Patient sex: M
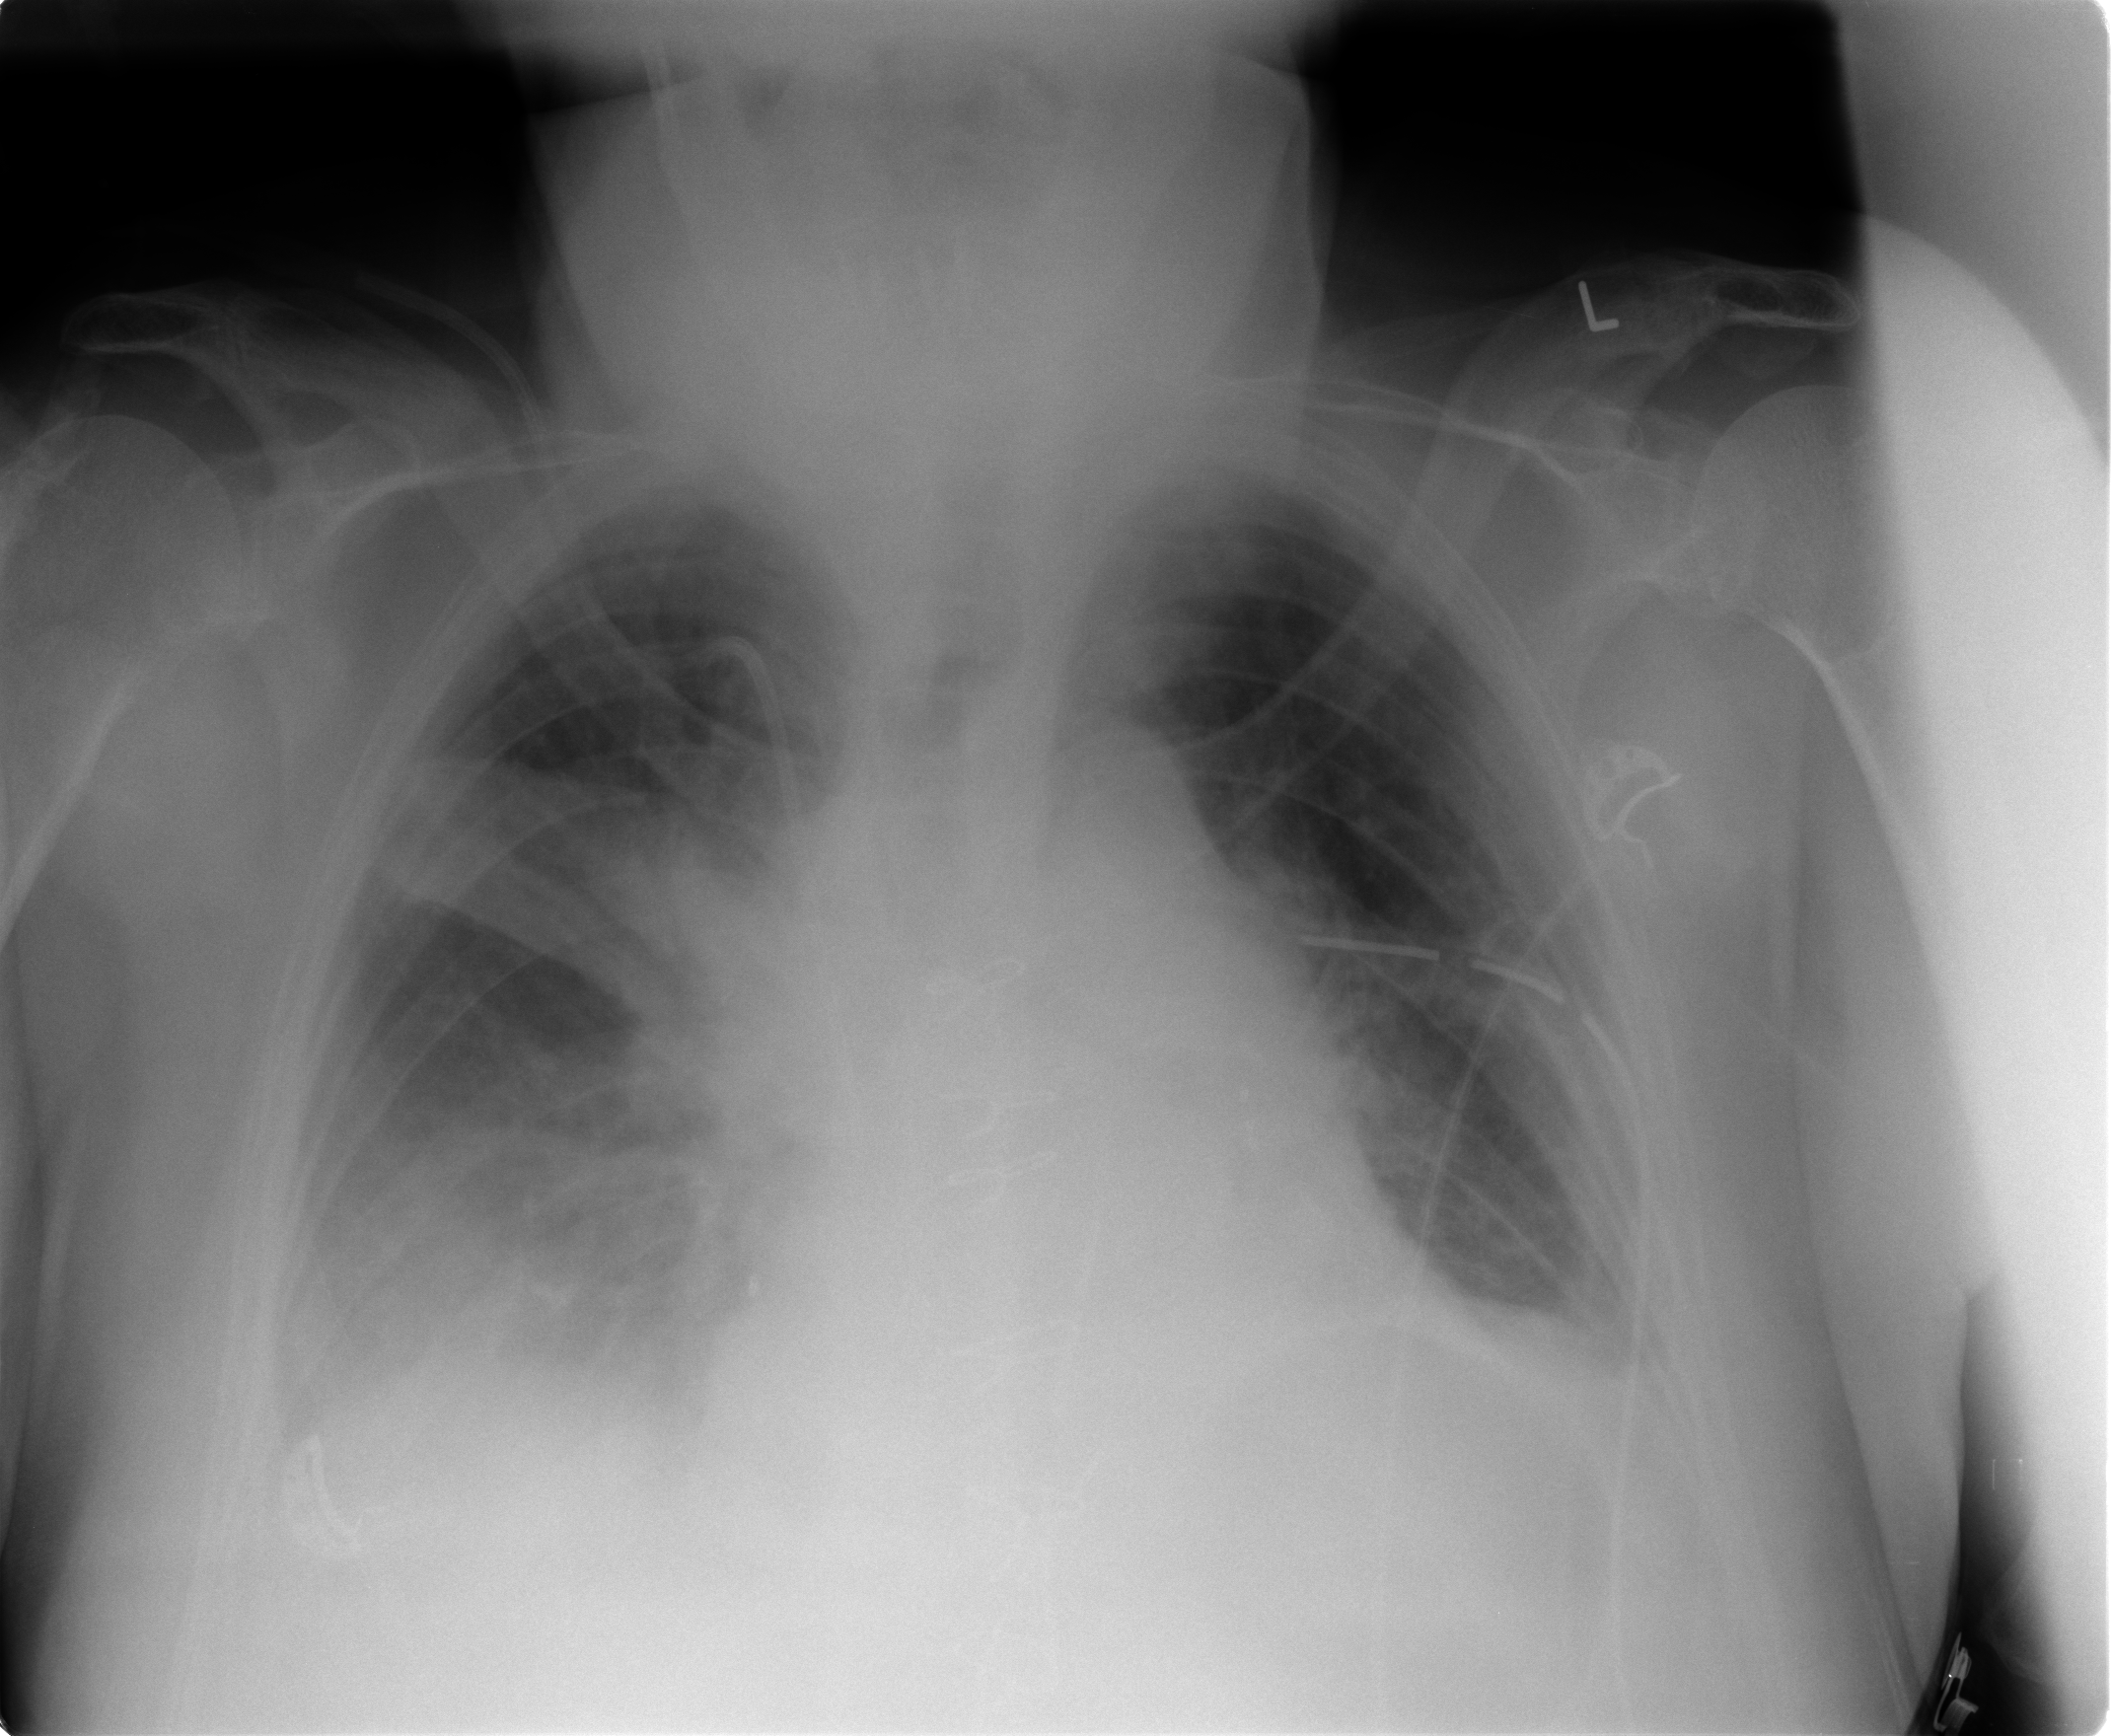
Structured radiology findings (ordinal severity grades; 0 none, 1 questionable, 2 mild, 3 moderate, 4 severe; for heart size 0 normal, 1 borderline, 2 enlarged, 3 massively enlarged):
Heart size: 2
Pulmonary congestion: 3
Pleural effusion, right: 3
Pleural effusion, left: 2
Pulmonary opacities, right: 0
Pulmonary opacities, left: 1
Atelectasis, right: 0
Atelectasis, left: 2